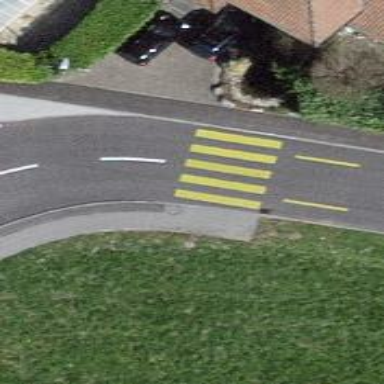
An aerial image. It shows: Uncontrolled zebra crossing with notable zebra markings.